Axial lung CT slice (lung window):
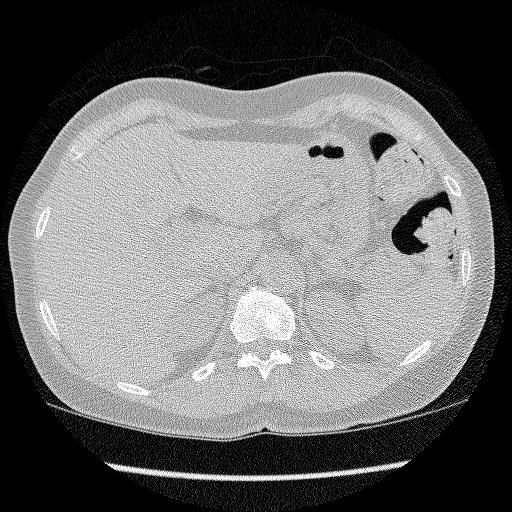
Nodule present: no